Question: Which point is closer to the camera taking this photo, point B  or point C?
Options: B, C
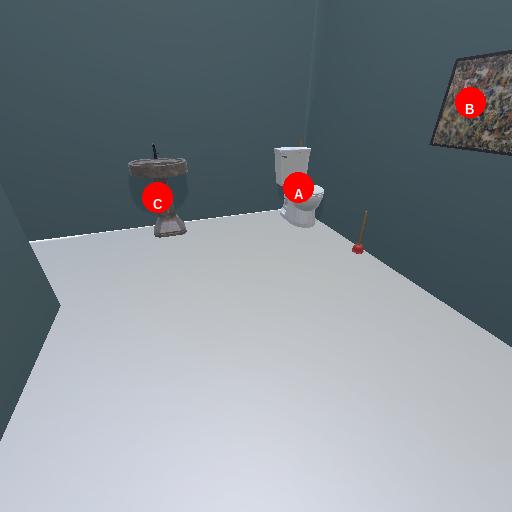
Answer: B